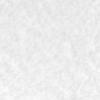
Label: no_change